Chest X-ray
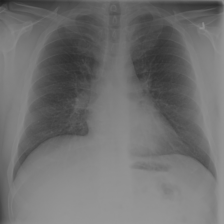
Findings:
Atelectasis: negative
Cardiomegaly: negative
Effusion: negative
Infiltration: negative
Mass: negative
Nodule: negative
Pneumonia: negative
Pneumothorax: negative
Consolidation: negative
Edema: negative
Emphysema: negative
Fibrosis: negative
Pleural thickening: negative
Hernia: negative